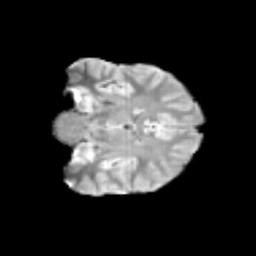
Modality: T2w
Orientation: coronal
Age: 12
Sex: male
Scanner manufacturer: siemens
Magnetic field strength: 3 T
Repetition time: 3.8 s
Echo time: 0.07 s